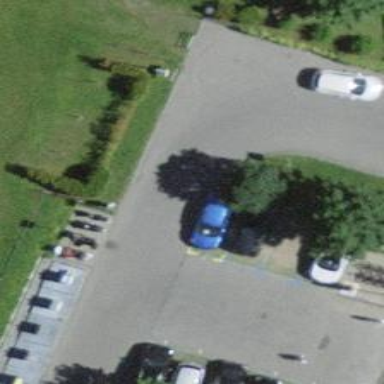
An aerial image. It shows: Charging station.